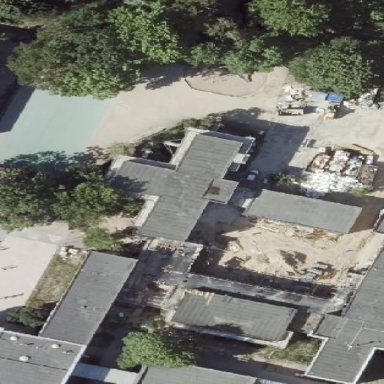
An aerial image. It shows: School building.